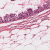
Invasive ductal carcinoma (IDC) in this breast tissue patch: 0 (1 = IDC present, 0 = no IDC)